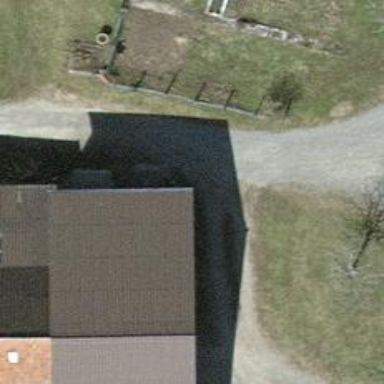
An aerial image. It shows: Driveway made of paving stones.